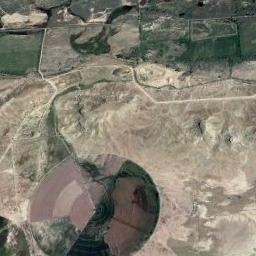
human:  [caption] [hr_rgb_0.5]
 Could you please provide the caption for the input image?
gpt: An approximately circular green and brown mixed circular farmland .

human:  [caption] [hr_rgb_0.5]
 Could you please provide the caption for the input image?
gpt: There is only one incomplete circle of farmland .

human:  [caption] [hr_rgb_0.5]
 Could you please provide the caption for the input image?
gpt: There is a half green circle farmland in the bare land .

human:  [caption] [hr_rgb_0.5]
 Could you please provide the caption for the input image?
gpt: A circular farmland is neatly arranged on the wasteland and some other shapes of farmlands beside .

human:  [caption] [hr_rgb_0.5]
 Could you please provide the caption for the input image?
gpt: A cultivated circular farmland surrounded by a wasteland .